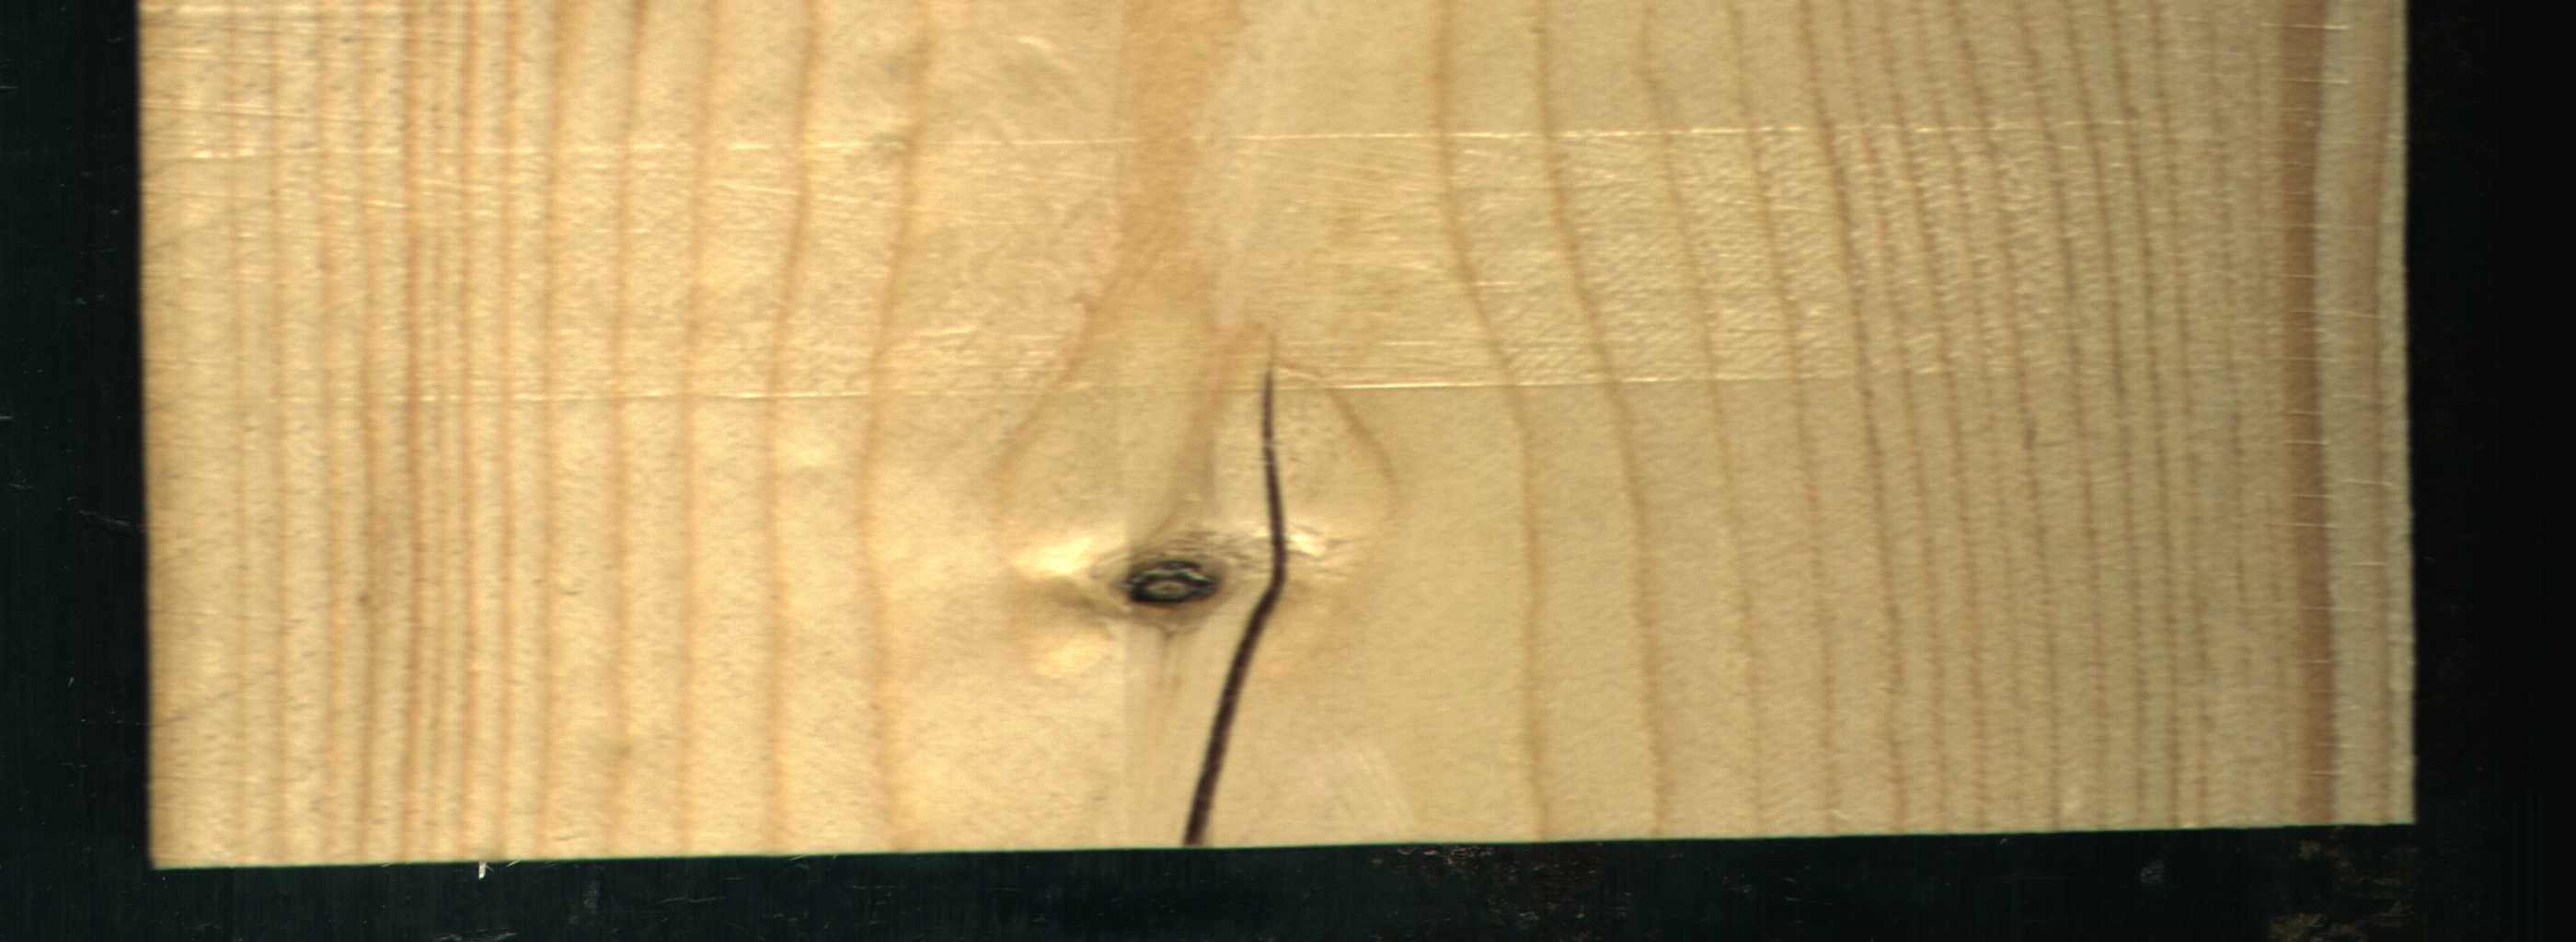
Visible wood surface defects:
Quartzity
Crack
Dead_Knot